Question: I want to find out how to shear images in IOS 4.0. I have an image. The output should look like the following image...

I have seen the Affine transform <URL>. But couldnt solve my problem. It would be of great help of i can find any solution or tutorials to my problem.
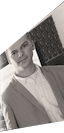
Answer: This might help you: <URL>